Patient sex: M
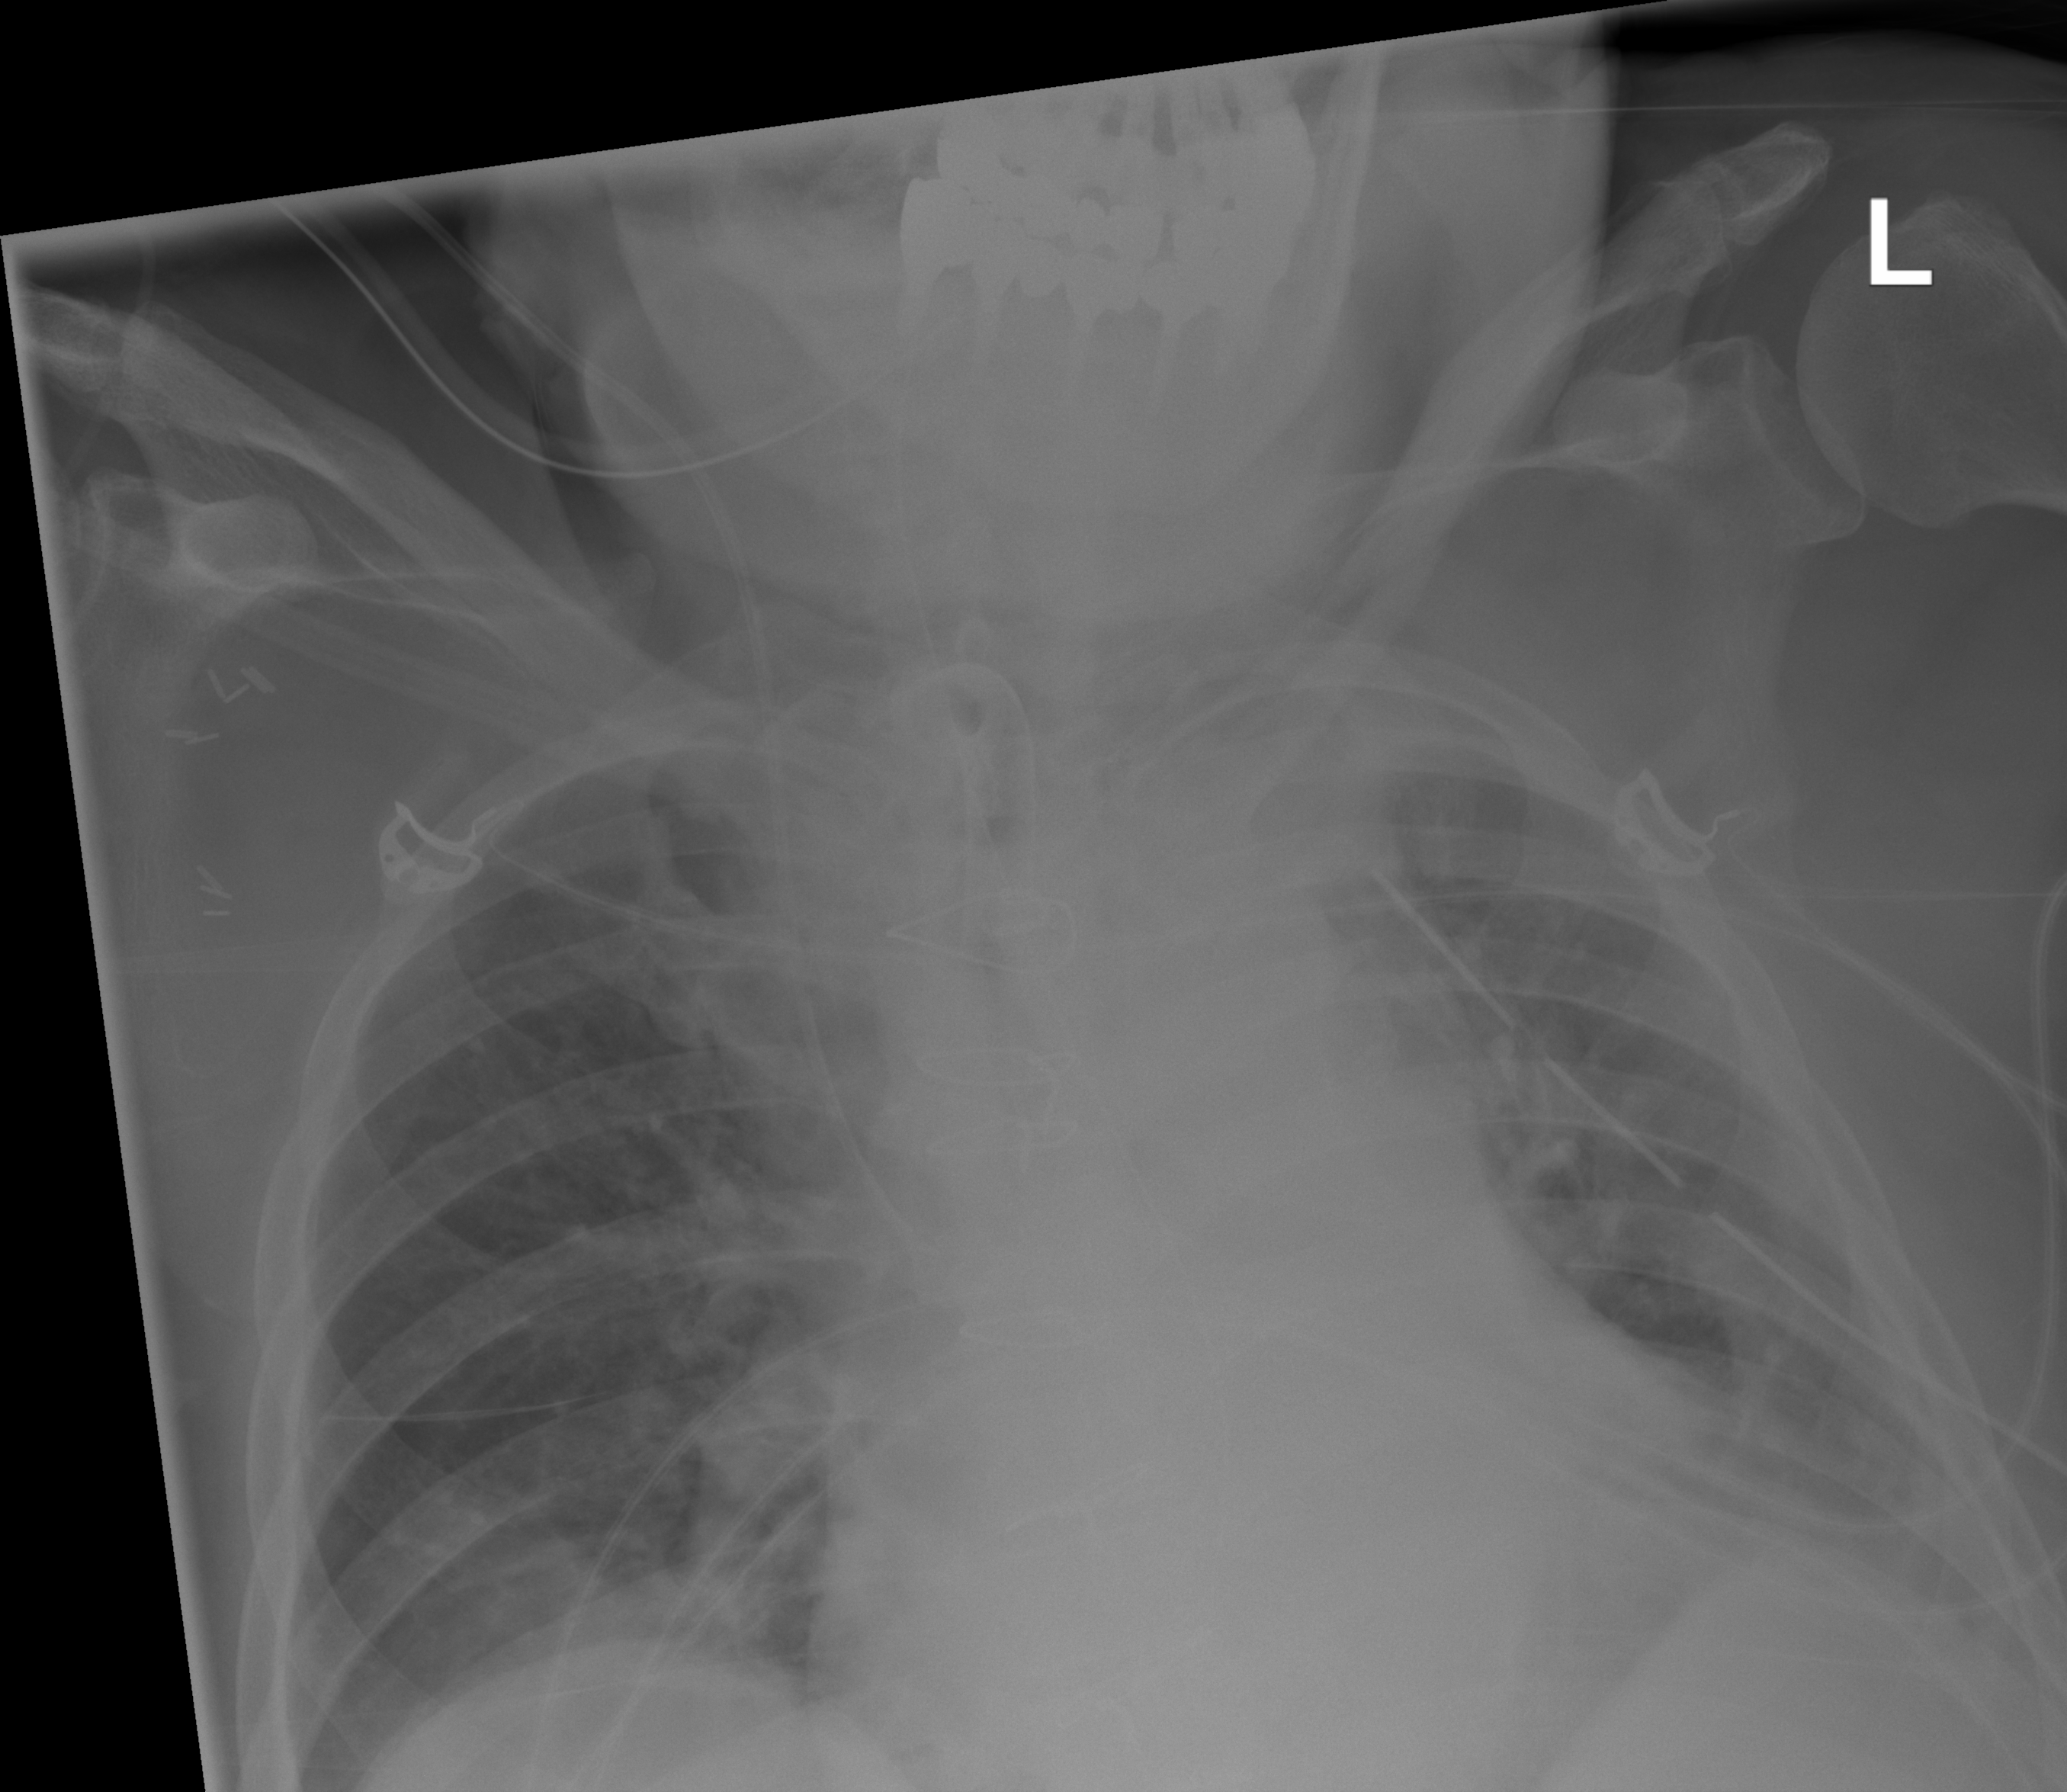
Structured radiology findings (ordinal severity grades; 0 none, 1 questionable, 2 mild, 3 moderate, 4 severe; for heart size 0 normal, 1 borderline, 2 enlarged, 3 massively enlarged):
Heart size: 2
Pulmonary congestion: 2
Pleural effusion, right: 0
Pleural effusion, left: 2
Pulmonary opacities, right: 0
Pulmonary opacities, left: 0
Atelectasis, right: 2
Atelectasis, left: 2